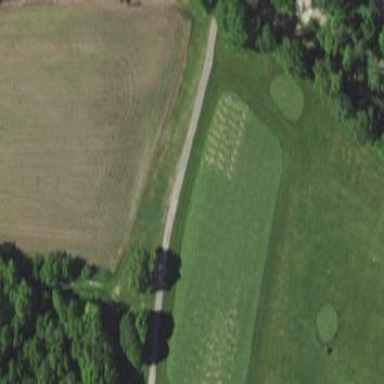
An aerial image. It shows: Golf tee.